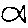
Label: fish